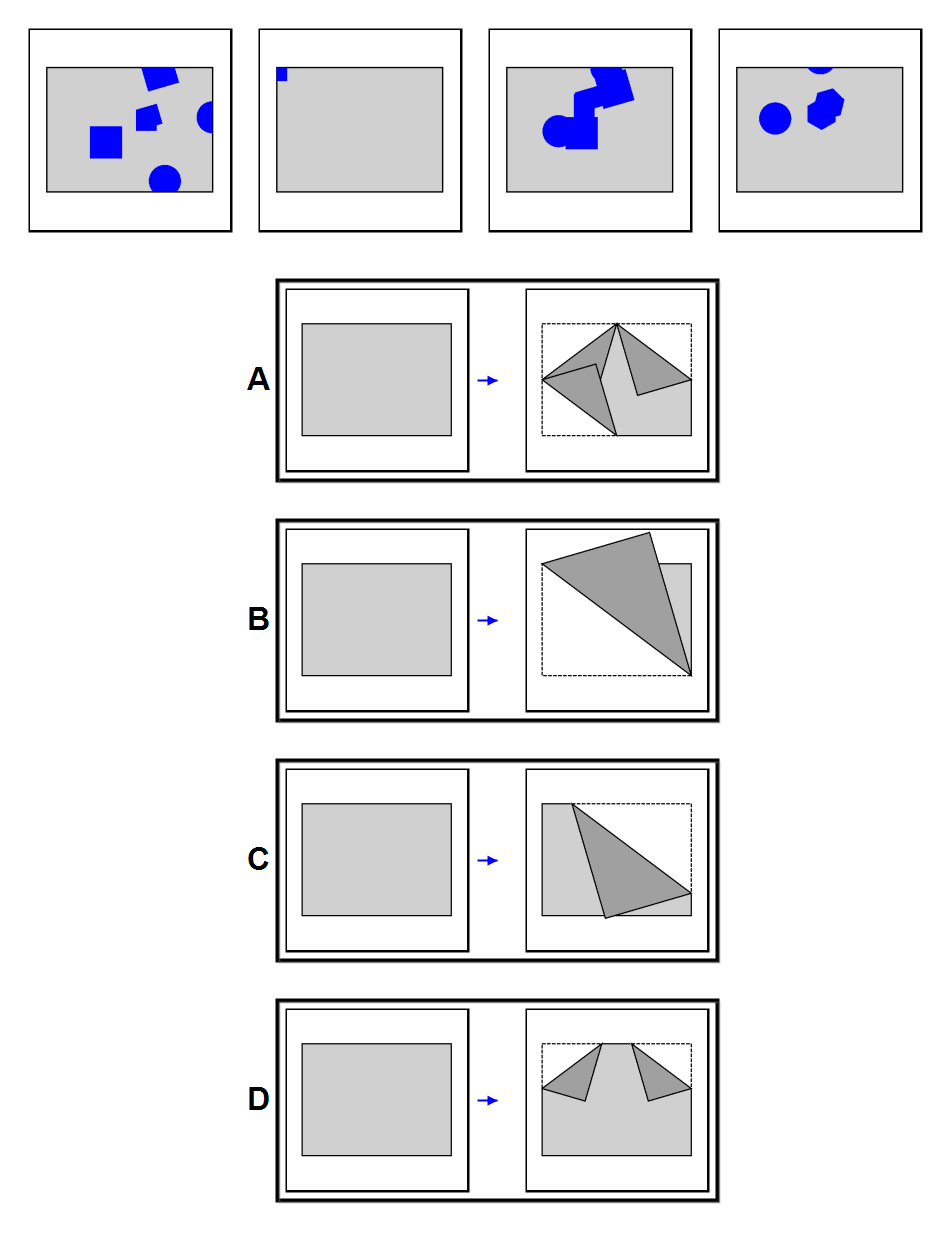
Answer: C